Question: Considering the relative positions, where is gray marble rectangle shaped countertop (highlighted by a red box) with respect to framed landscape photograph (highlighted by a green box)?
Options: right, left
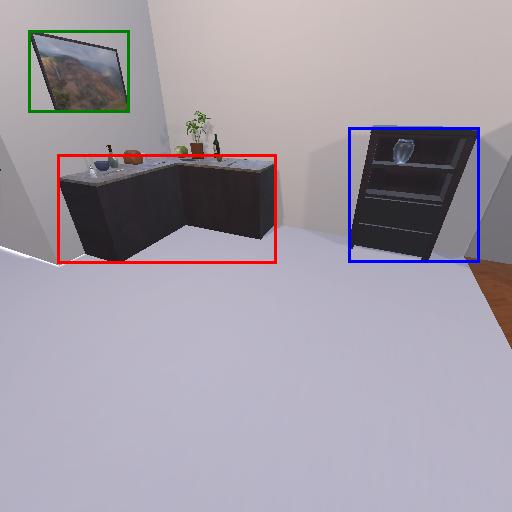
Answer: right